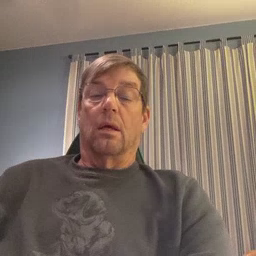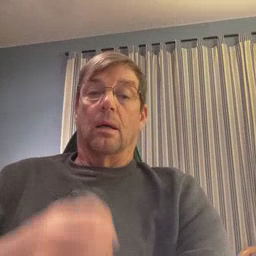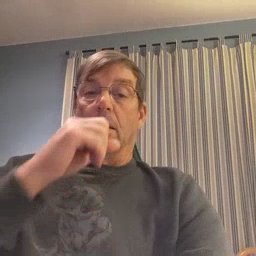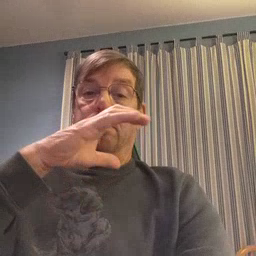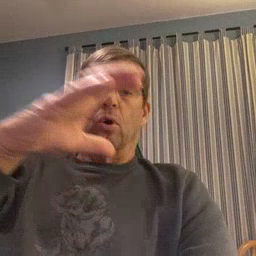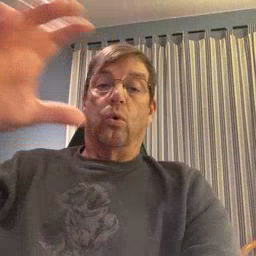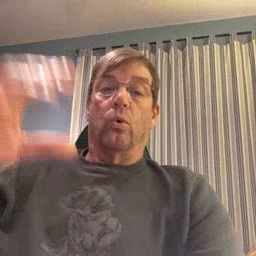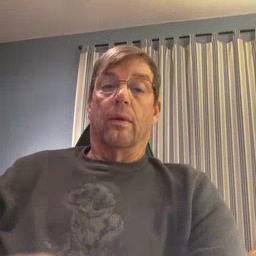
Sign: balloon